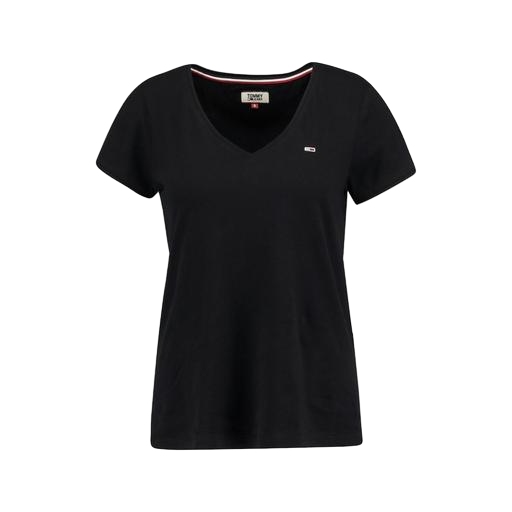
black v-neck t-shirt only macy, black women's v-neck t-shirt, black t-shirt basique jersey, white background